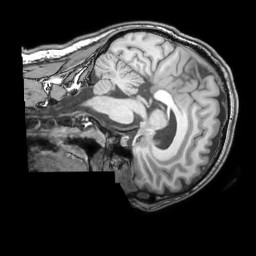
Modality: T1w
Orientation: sagittal
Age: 35
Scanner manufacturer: philips
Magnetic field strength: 3 T
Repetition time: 0.007 s
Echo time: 0.003501 s